Aerial crown-view tile of a tropical tree (Barro Colorado Island, Panama), acquired 20250124:
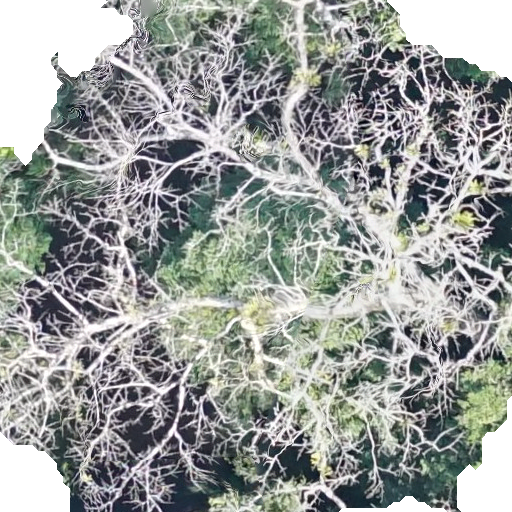
Species: Ceiba pentandra
GBIF accepted scientific name: Ceiba pentandra
Crown area: 429.048 m²